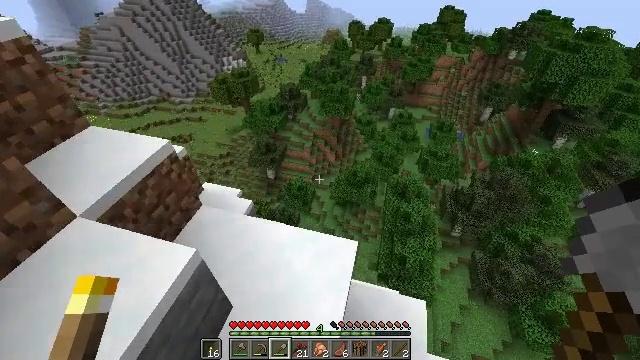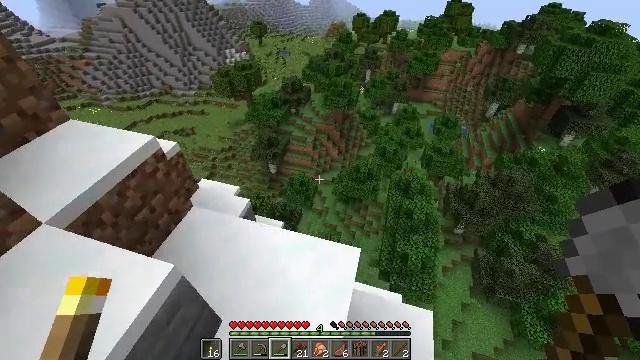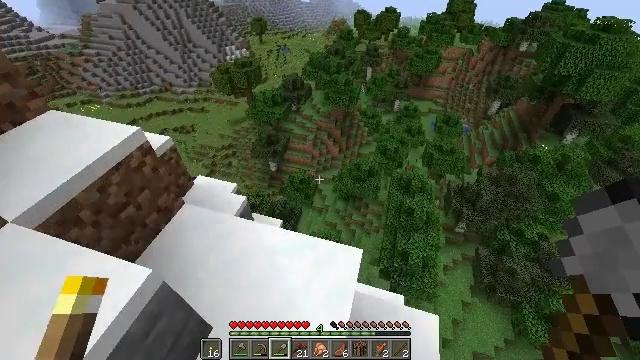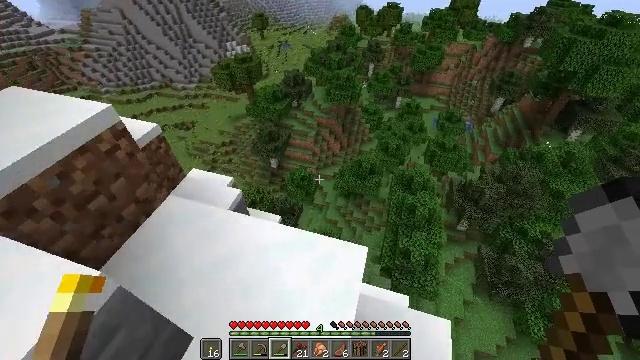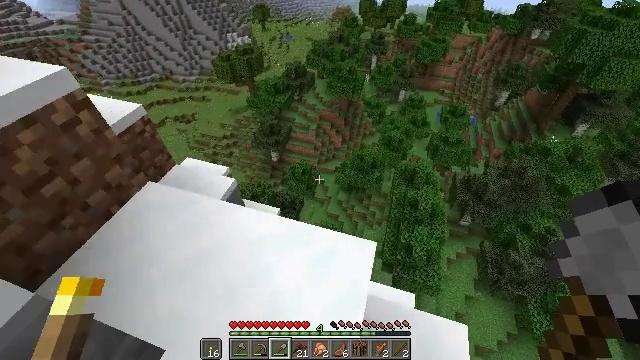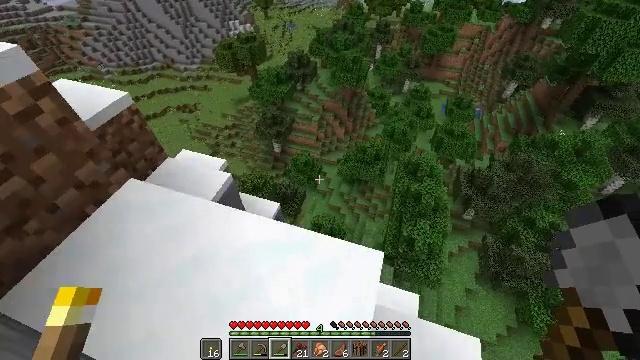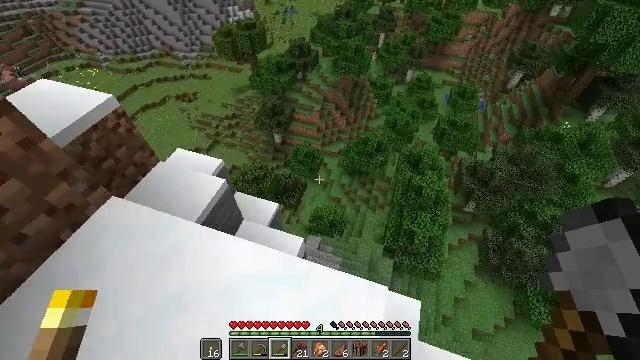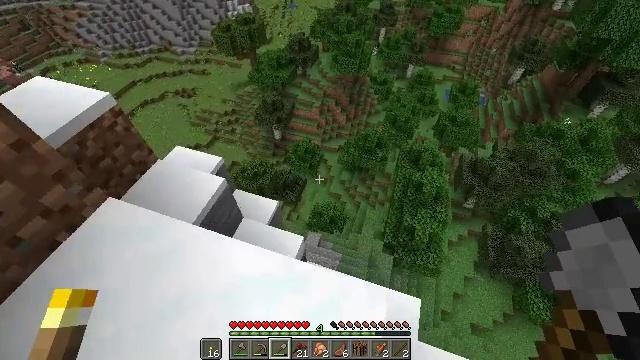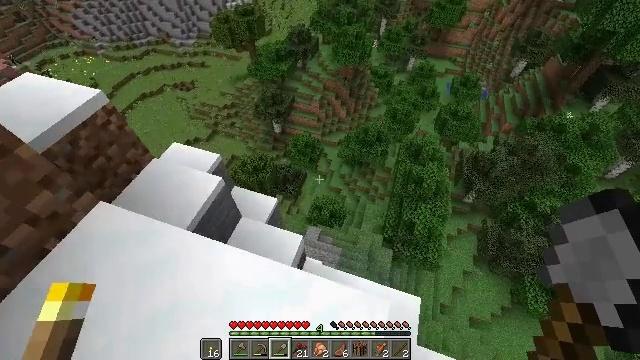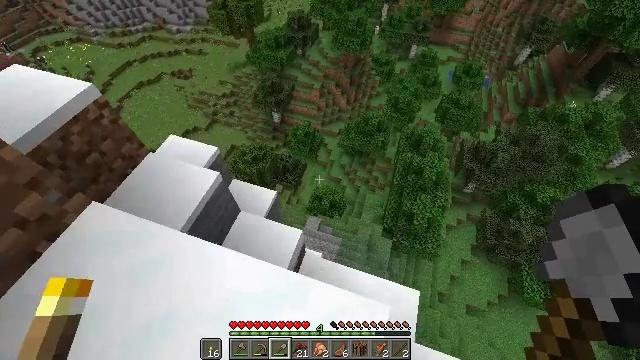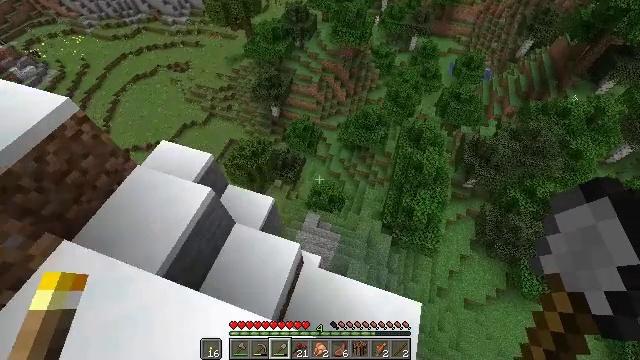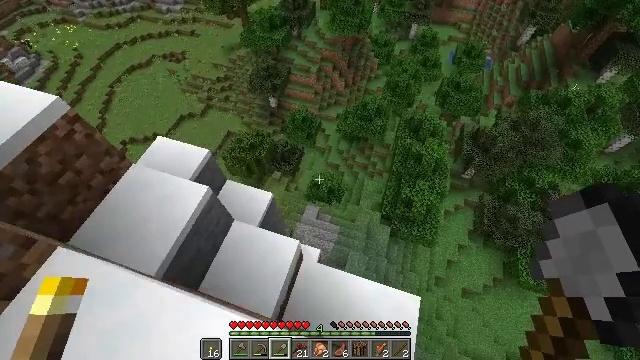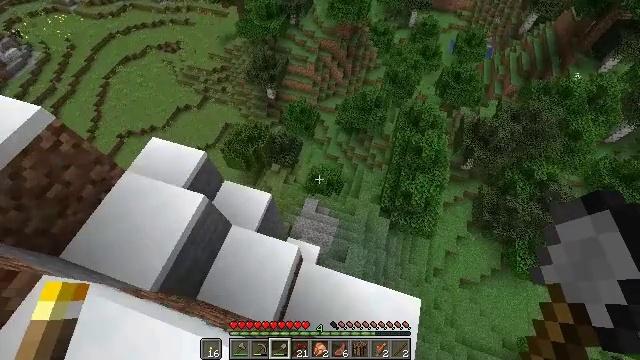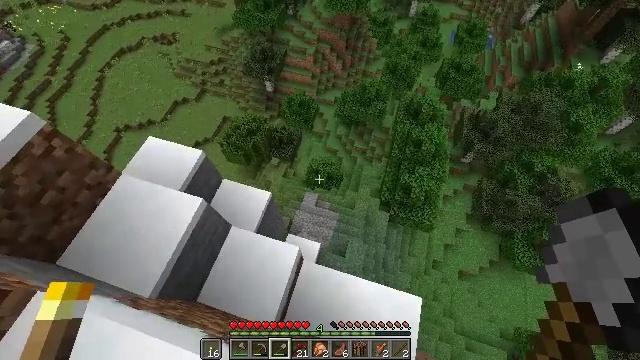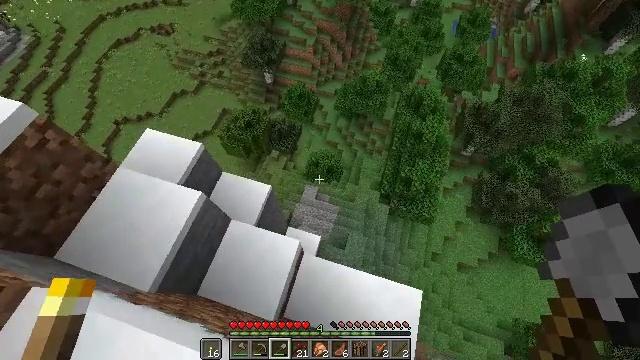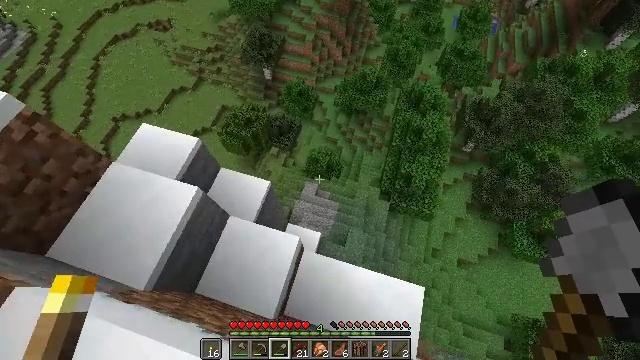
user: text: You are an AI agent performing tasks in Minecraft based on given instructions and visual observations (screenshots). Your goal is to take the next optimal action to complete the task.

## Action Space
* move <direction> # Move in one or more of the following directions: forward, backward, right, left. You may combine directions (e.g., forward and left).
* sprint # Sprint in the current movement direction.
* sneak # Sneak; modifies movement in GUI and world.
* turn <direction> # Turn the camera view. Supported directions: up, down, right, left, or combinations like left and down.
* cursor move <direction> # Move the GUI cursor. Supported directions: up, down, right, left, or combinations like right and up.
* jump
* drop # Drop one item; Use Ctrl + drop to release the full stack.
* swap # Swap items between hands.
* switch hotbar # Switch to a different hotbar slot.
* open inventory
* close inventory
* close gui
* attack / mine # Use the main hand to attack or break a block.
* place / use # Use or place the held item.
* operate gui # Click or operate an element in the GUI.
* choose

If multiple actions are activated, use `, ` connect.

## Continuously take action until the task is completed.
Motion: motion action
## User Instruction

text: Gather snow with a shovel.
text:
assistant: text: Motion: move forward, turn down
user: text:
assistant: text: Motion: move forward
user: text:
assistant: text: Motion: move forward
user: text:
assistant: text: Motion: move forward, turn down
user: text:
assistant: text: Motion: move forward, turn down
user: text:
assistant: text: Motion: turn down
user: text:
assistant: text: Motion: no_op
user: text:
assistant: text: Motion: move forward, turn down
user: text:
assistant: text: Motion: move forward, turn down
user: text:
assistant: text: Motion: move forward, turn down
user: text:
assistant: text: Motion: move forward, turn down
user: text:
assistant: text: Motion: turn down
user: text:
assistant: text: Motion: turn down
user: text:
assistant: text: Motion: turn down
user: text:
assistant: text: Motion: no_op
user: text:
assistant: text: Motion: no_op
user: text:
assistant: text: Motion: no_op
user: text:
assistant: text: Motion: no_op
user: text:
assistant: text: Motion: no_op
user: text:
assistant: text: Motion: move left
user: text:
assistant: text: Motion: move left
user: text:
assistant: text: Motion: move left
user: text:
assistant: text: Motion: move left
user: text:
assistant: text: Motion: no_op
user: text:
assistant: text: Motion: no_op
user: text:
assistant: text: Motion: no_op
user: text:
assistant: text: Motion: no_op
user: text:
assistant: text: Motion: no_op
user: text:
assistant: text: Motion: no_op
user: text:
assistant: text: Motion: no_op